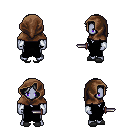
a pixel art fantasy rpg character, male body template, dark elf, purple skin, black robe, teal pants, gray loose hair, cloth hood, white cloth bracers, gray slippers, dagger, four views (front, back, left, right), 2x2 character sprite sheet, small pixel art, hard edges, no anti-aliasing